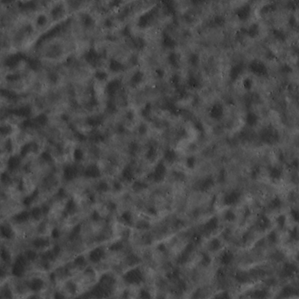
Label: non_frost